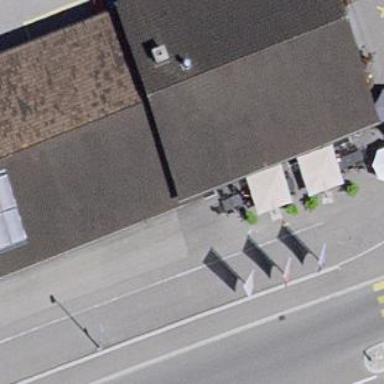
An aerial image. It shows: Restaurant building.